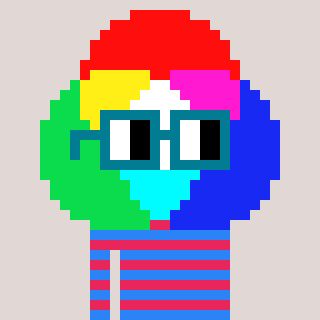
a pixel art character with square dark green glasses, a color circle-shaped head and a redpinkish-colored body on a warm background